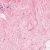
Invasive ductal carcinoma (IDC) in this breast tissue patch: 0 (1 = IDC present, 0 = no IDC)